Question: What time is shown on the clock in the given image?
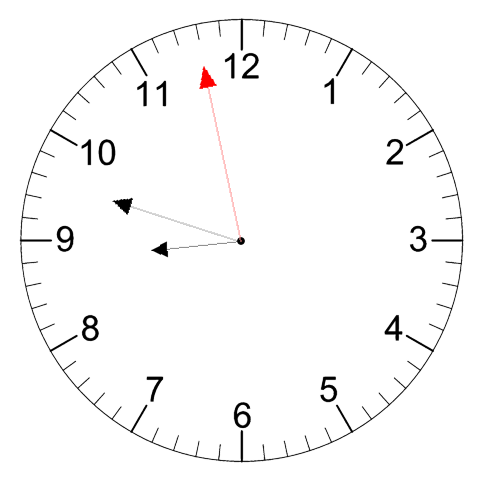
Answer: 08:47:58